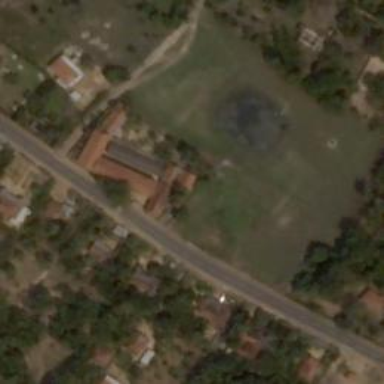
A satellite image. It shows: School.